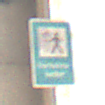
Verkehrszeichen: Verkehrshelfer
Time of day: SunriseSunset
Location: Roofed (Suburban)
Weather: Clear
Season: NotSpecified
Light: Natural